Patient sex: M
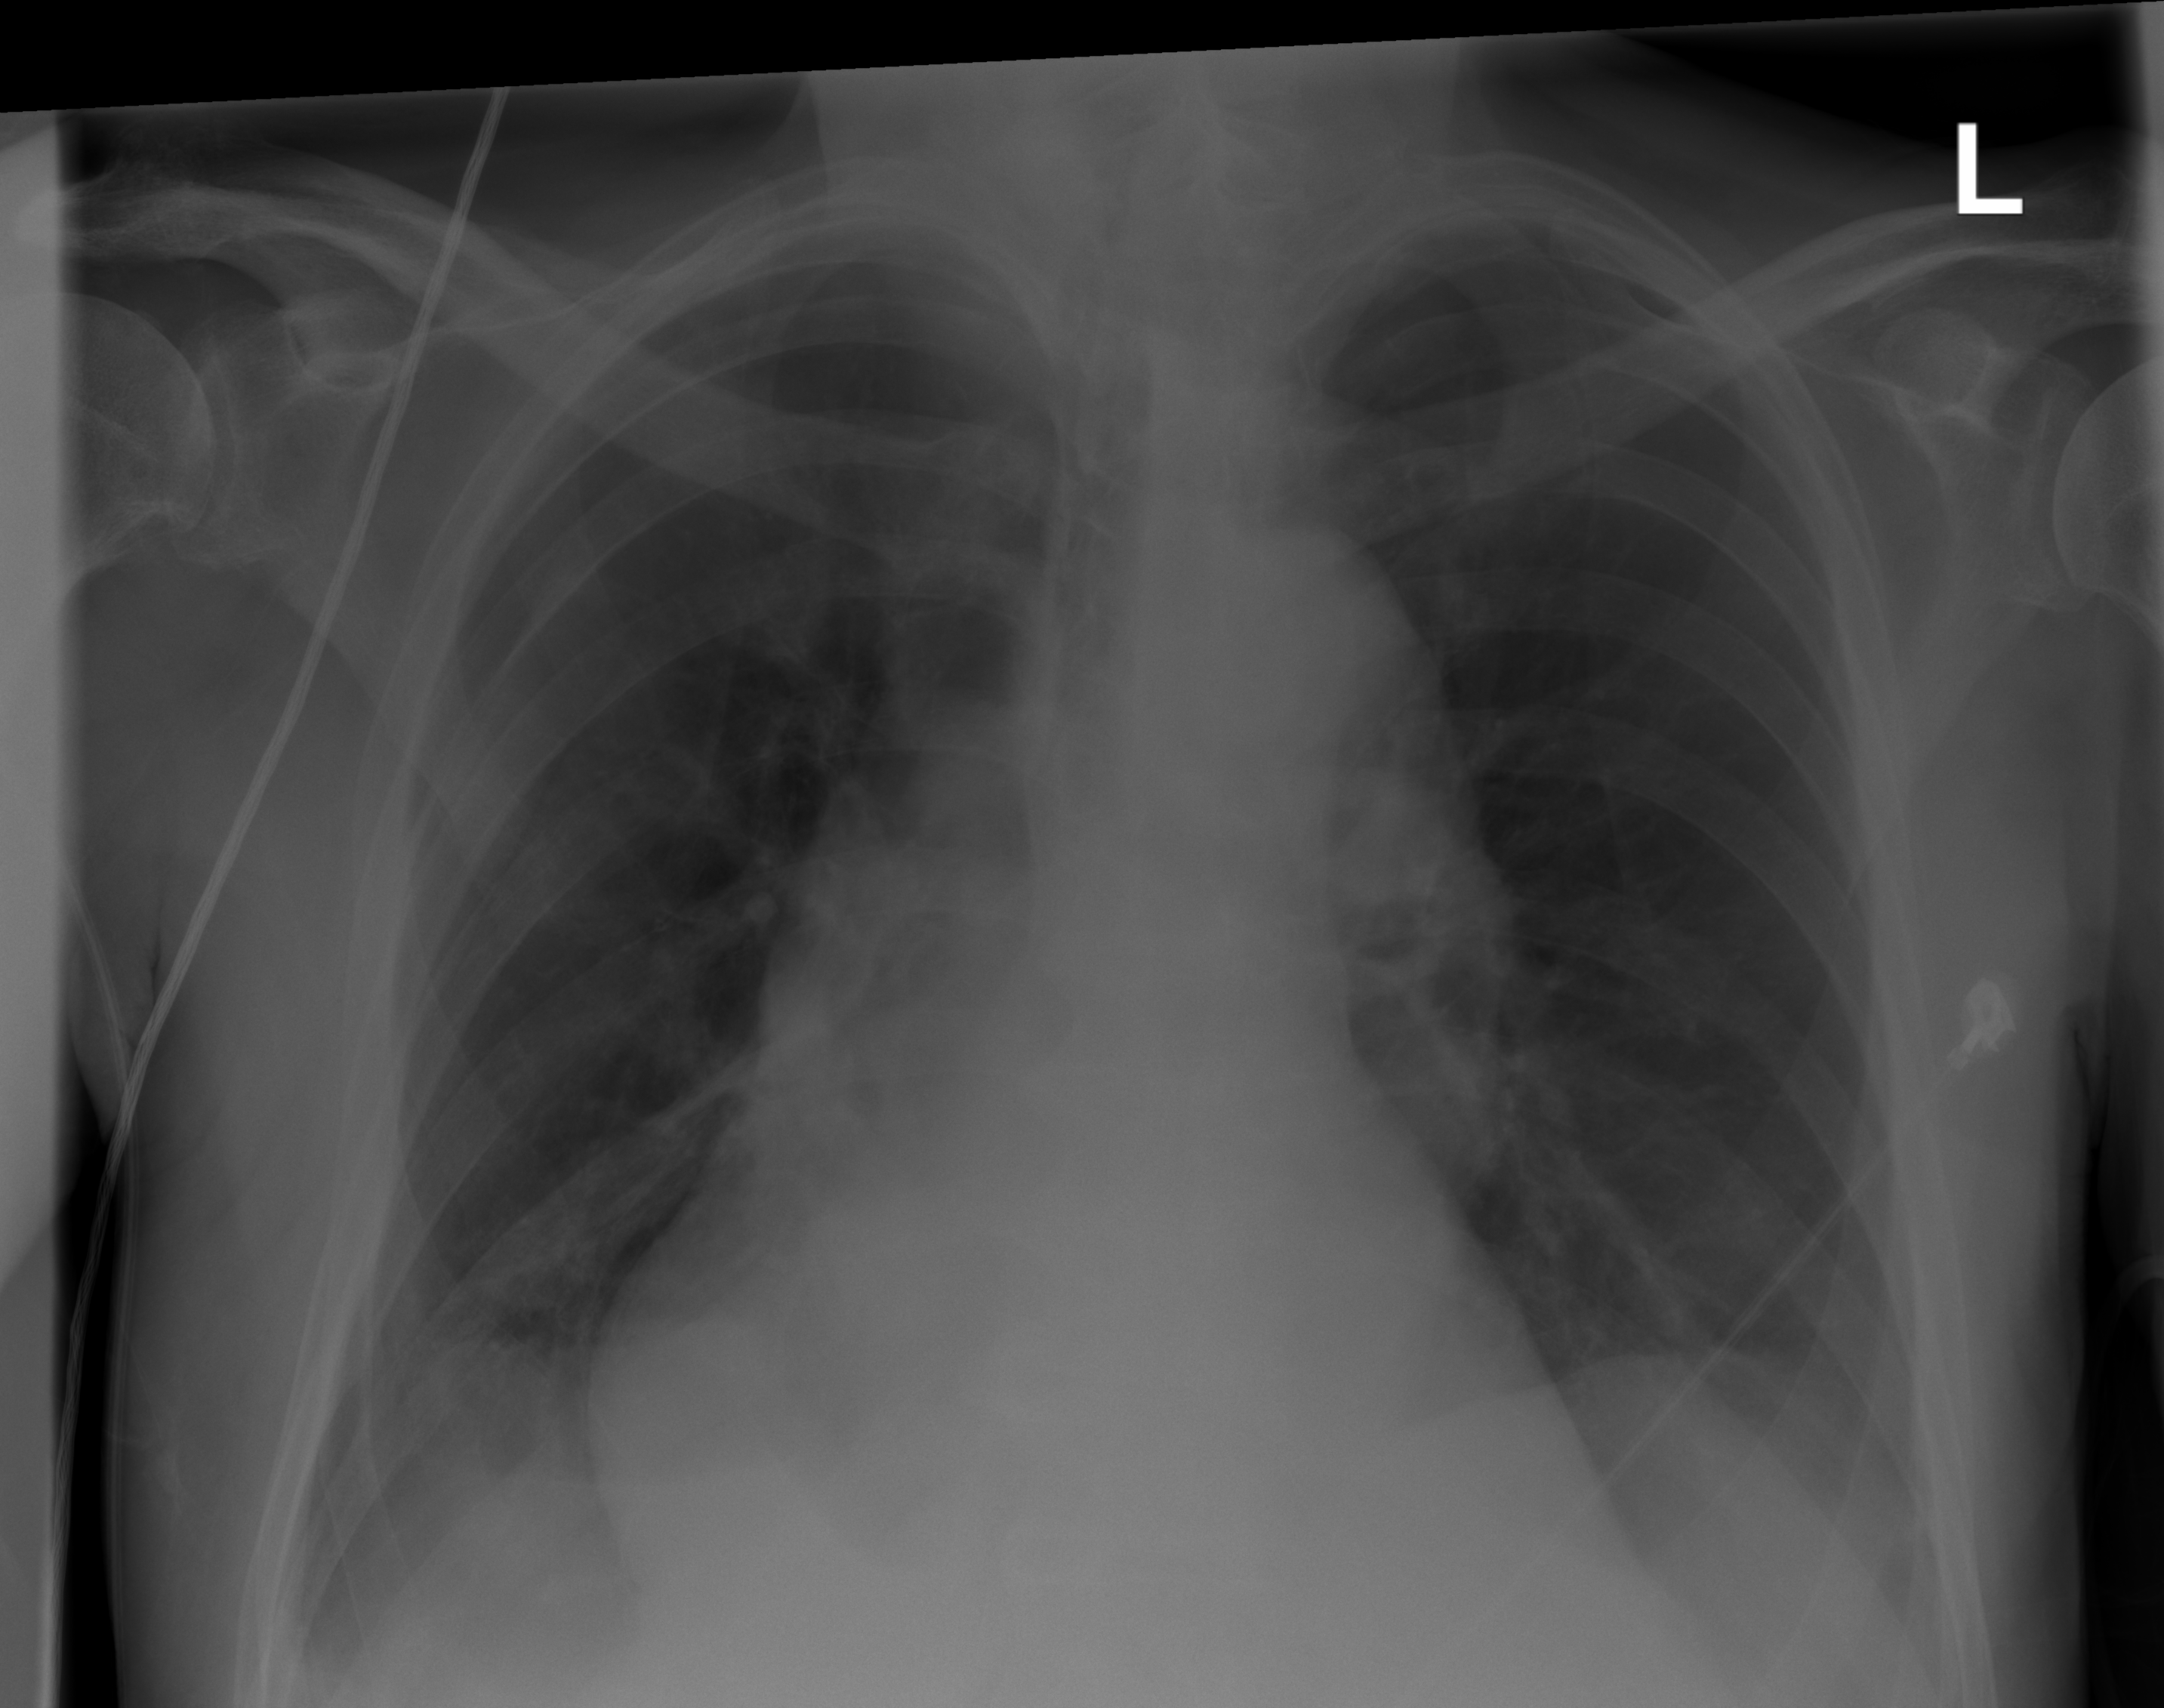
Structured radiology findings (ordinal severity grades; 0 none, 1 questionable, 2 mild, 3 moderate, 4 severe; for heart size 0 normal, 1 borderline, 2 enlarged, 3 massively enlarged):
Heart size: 0
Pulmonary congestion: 0
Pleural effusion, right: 0
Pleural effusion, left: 0
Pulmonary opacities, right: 0
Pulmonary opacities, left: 0
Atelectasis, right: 2
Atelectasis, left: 0